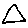
Label: triangle